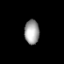
Tissue: prostate
Cell type: Fibroblasts
Senescence score: 0.755
Nuclear area (px): 351
Mean DAPI intensity: 160.313